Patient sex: M
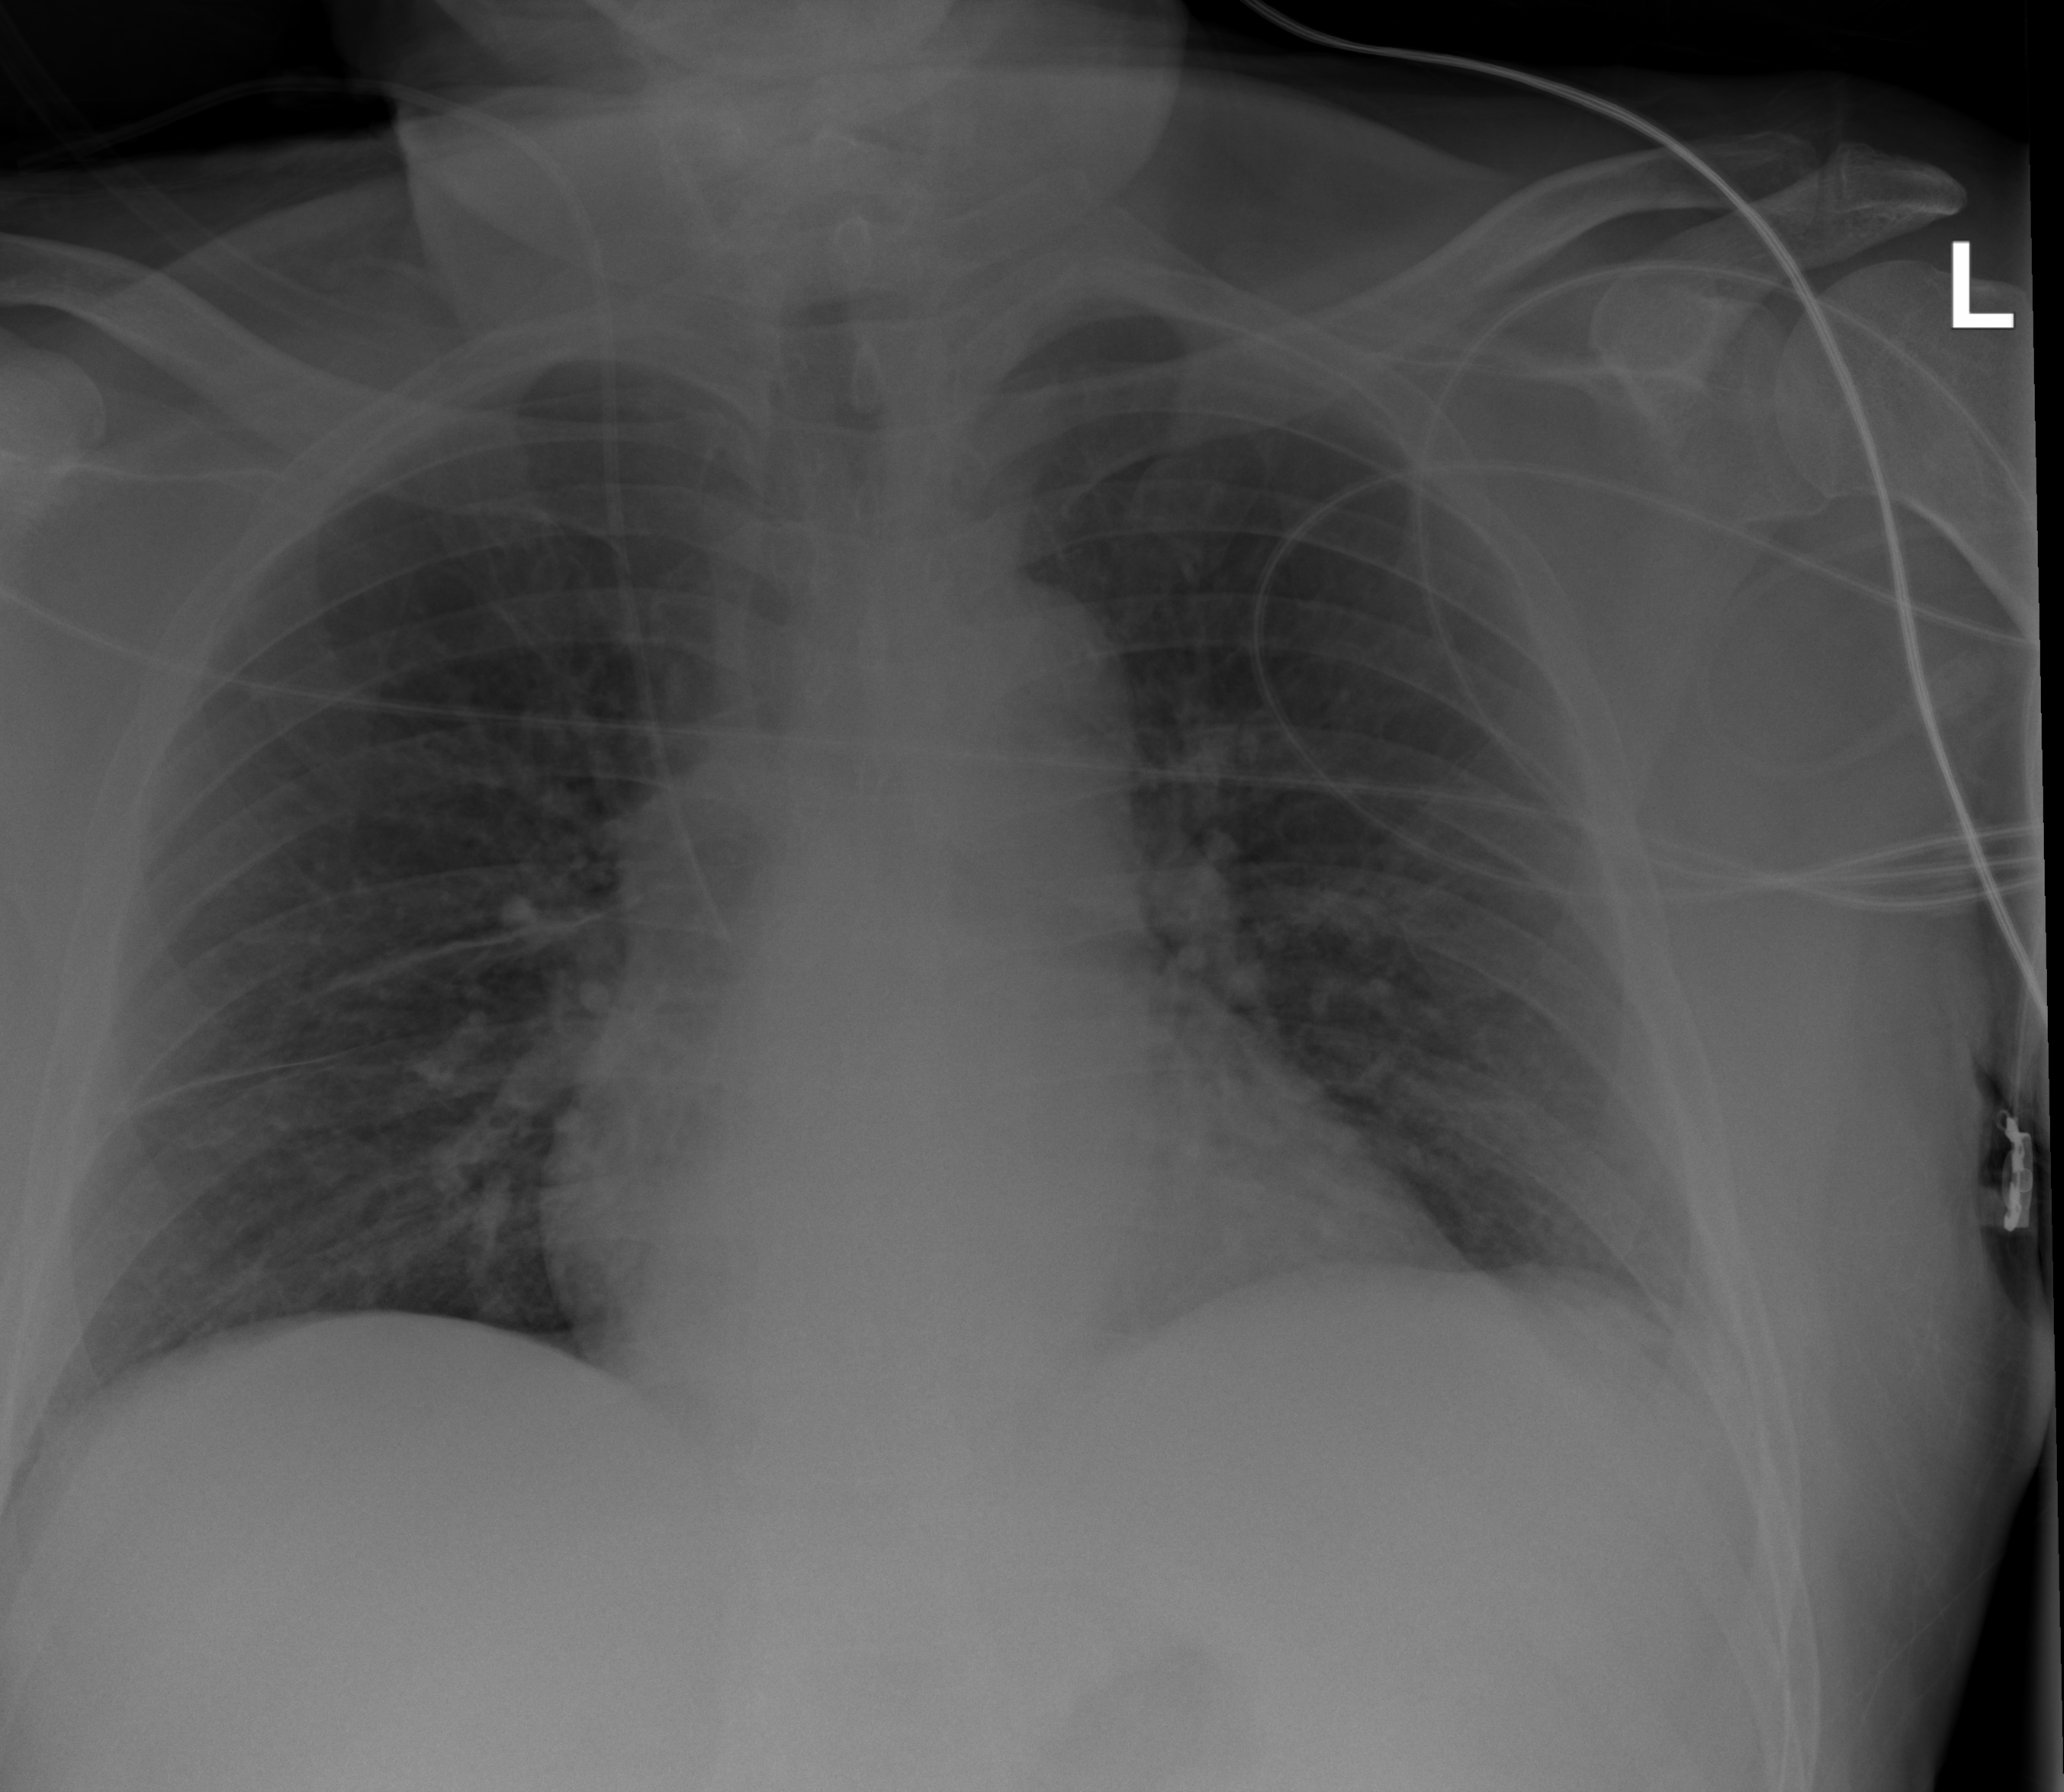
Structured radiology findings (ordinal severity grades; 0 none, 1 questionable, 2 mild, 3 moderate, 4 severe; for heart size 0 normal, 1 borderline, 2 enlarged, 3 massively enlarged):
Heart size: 0
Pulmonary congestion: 2
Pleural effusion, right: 0
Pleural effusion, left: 0
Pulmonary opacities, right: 0
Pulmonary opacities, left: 0
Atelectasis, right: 2
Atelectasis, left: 2